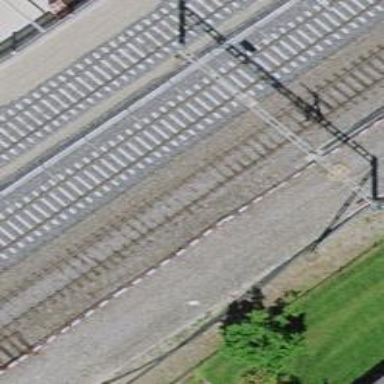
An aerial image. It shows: Yard with 1 track.